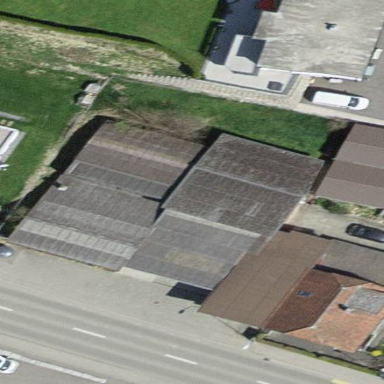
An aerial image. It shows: Warehouse.